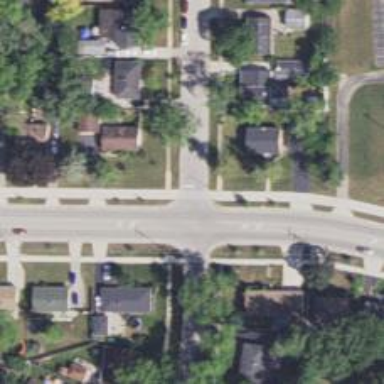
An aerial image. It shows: Marked road crossing.